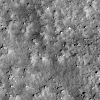
Atmospheric dust classification: not_dusty